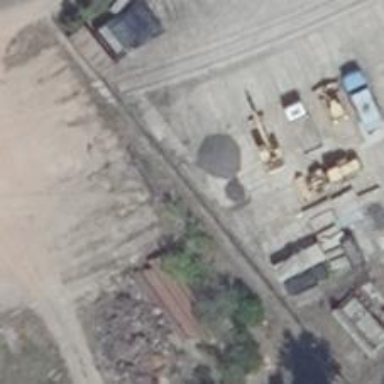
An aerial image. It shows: Abandoned railway.